Question: I have database (Like the image below) and I Need to get the name of subcollection which contain Quiz Name

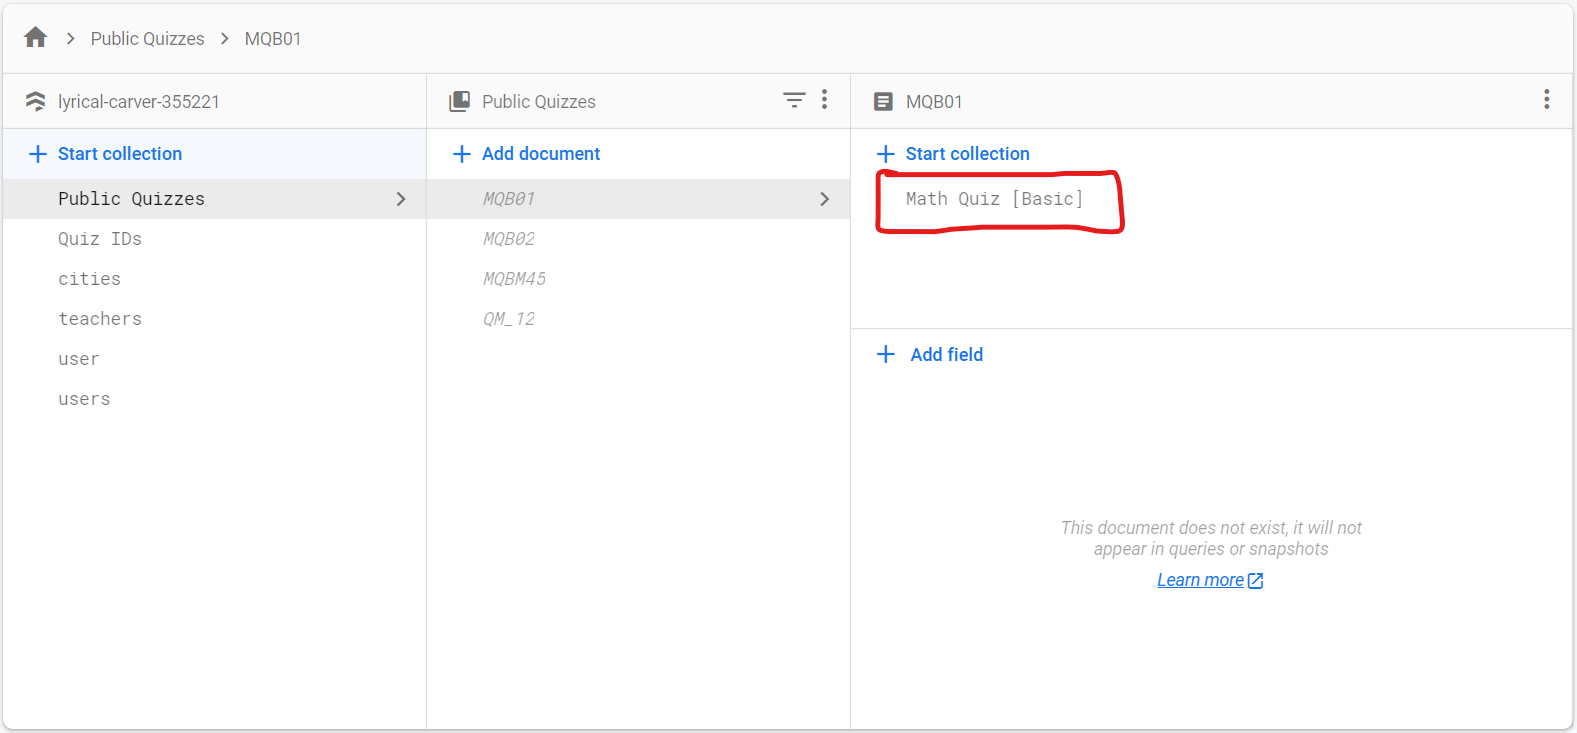
Answer: There are no way to get collections names (well on client side for sure). Collections are like table name in regular databases. If you don't know what you can have in collections, and you let users create their own collections, you will end up having your database used by some hackers. This is how rules should look like in firebase.
'''
rules_version = '2';
service cloud.firestore {
match /databases/{database}/documents {
// This line prevent anyone except server to manipulate database.
// All other lines overwrite this rule and let do something in database for users.
match /{document=**} {
allow read, write: if false;
}
// Here, users can create and update their documents, but they cannot delete them.
// Because of rules above, they cannot create nested collection.
// This is important because someone may do his own nested collection and use it to his project.
match /bookings/{docId} {
allow read: if resource.data.owner == request.auth.uid || isAdmin()
allow update: if resource.data.owner == request.auth.uid || isAdmin()
allow create: if request.auth != null
}
match /app/{docId} {
allow read: if true;
allow write: if false;
}
}
}
function isAdmin() {
return request.auth.token.admin == true;
}
'''
Quiz rules:
'''
rules_version = '2';
service cloud.firestore {
match /databases/{database}/documents {
match /{document=**} {
allow read, write: if false;
}
match /quizzes/{docId} {
allow read: if resource.data.public == true || resource.data.owner == resuest.auth.uid
allow update, detele: if resource.data.owner == request.auth.uid
allow create: if request.resource.data.owner == request.auth.uid
}
}
}
'''
Example query web in TypeScript:
'''
function getQuizzes() {
const ref = collection('quizzes')
const qRef = query(ref, ...[where("level", ">=" 1), where("public", "==", true ), where("category", "==", "math"), order("level", "asc")])
return getDocs(qRef)
}
'''